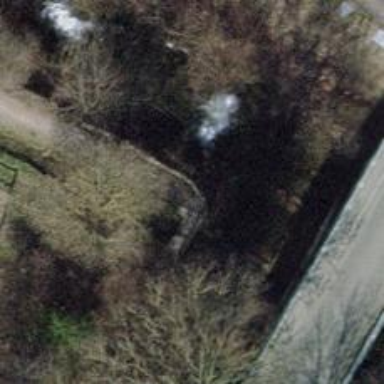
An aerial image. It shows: Path on bridge.